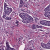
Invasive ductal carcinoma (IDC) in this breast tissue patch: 1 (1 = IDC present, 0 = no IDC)